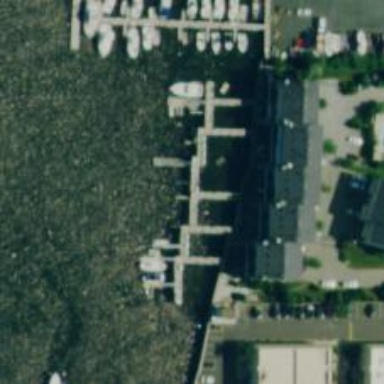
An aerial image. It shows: Man-made pier.